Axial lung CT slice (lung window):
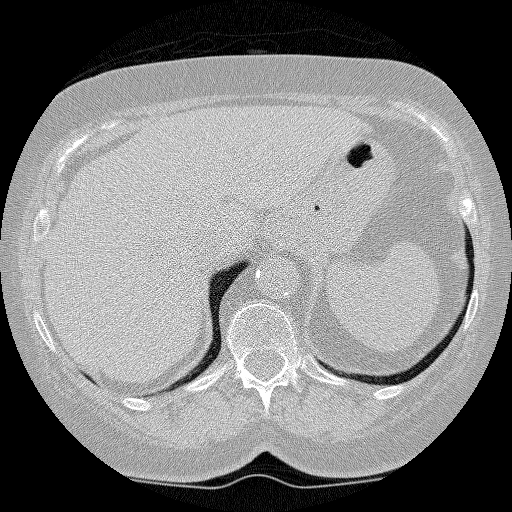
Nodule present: no